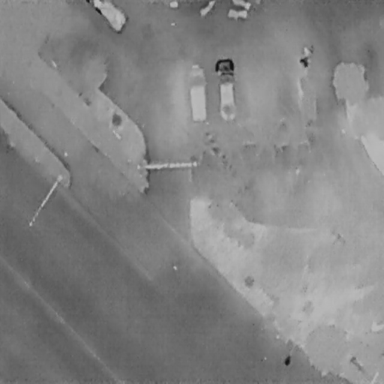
There are three Cars in the infrared image.